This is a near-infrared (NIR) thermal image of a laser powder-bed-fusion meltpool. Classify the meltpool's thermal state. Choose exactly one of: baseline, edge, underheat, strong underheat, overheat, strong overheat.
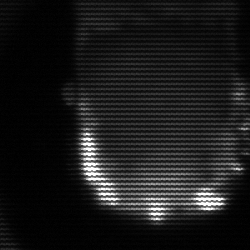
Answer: baseline